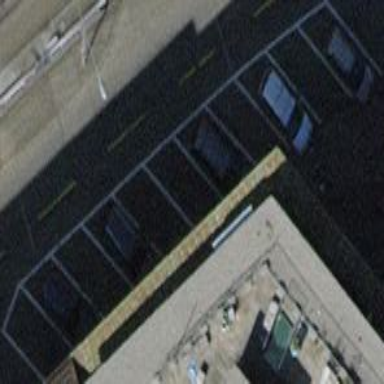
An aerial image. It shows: Parking lane area.